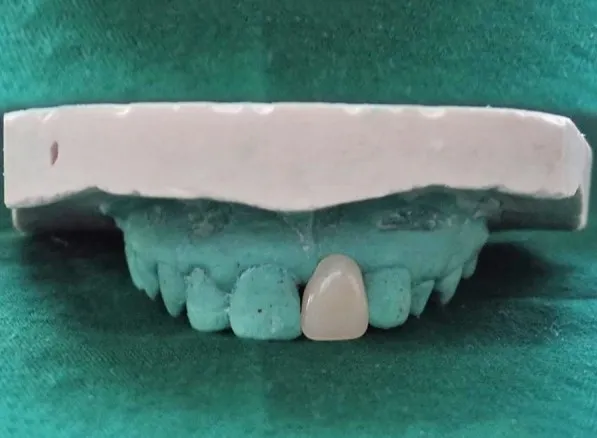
Selected acrylic pontic.
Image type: medical_photograph (oral_photograph)